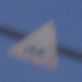
Verkehrszeichen: UnebeneFahrbahn
Umgebung: Outdoor, Nature
Tageszeit: SunriseSunset
Wetter: Clear
Licht: Natural
Jahreszeit: NotSpecified
Kontrast: LowContrast